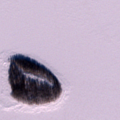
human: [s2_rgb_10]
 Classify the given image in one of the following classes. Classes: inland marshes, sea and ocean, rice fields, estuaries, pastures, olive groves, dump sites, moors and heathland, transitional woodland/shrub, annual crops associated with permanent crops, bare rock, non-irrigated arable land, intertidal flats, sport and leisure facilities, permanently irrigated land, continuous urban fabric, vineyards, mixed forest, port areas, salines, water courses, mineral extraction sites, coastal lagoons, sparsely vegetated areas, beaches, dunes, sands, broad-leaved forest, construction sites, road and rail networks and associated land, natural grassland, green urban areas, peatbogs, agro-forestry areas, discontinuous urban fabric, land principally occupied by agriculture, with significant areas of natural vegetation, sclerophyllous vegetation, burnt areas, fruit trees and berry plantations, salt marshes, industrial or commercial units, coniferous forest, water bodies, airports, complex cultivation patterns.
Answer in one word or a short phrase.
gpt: sea and ocean